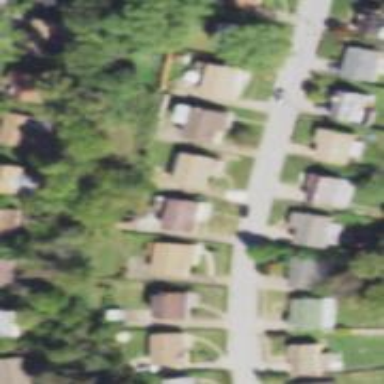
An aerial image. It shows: Driveway.